【题型】解答题　【知识点】解析几何　【难度】medium
已知椭圆 $C: \frac{x^2}{2} + y^2 = 1$ 的右焦点为 $F$，不垂直 $x$ 轴且不过 $F$ 点的直线 $l$ 与椭圆 $C$ 相交于 $A$、$B$ 两点。

(1) 若直线 $l: y = x + 1$，求 $A$、$B$ 两点坐标；

(2) 若直线 $l$ 经过点 $P(2,0)$，则直线 $FA$、$FB$ 的斜率之和是否为定值？若是，求出该定值；若不是，请说明理由；

(3) 如果 $FA \perp FB$，原点到直线 $l$ 的距离为 $d$，求 $d$ 的取值范围。
【解答】
\textbf{【答案】} (1) $A(0,1)$，$B\left(-\frac{4}{3}, -\frac{1}{3}\right)$
(2) 是，定值为 $0$
(3) $\left(0, \frac{4}{3}\right)$

\textbf{【解析】} (1) 由
\[
\begin{cases}
\frac{x^2}{2} + y^2 = 1 \\
y = x + 1
\end{cases}
\implies
\begin{cases}
x_1 = 0 \\
y_1 = 1
\end{cases},
\begin{cases}
x_2 = -\frac{4}{3} \\
y_2 = -\frac{1}{3}
\end{cases}
\]
则 $A(0,1)$，$B\left(-\frac{4}{3}, -\frac{1}{3}\right)$。

---

(2) 设直线 $l$ 的方程为 $y = k(x - 2)$，$A(x_1,y_1)$，$B(x_2,y_2)$。

联立
\[
\begin{cases}
y = k(x - 2) \\
\frac{x^2}{2} + y^2 = 1
\end{cases}
\implies (1 + 2k^2)x^2 - 8k^2x + 8k^2 - 2 = 0,
\]
所以
\[
x_1 + x_2 = \frac{8k^2}{1 + 2k^2}, \quad x_1x_2 = \frac{8k^2 - 2}{1 + 2k^2}.
\]
所以
\[
k_{FA} + k_{FB} = \frac{k(x_1 - 2)}{x_1 - 1} + \frac{k(x_2 - 2)}{x_2 - 1} = \frac{k(x_1 - 2)(x_2 - 1) + k(x_2 - 2)(x_1 - 1)}{(x_1 - 1)(x_2 - 1)}
\]
\[
= \frac{2k(x_1x_2) - 3k(x_1 + x_2) + 4k}{x_1x_2 - (x_1 + x_2) + 1}
= \frac{2k \cdot \frac{8k^2 - 2}{1 + 2k^2} - 3k \cdot \frac{8k^2}{1 + 2k^2} + 4k}{\frac{8k^2 - 2}{1 + 2k^2} - \frac{8k^2}{1 + 2k^2} + 1}
\]
\[
= \frac{16k^3 - 4k - 24k^3 + 4k + 8k^3}{1 + 2k^2} \cdot \frac{1 + 2k^2}{-1} = 0.
\]

---

(3) 设直线 $l$ 的方程为 $y = kx + b$，$A(x_1,y_1)$，$B(x_2,y_2)$。

联立
\[
\begin{cases}
y = kx + b \\
\frac{x^2}{2} + y^2 = 1
\end{cases}
\implies (1 + 2k^2)x^2 + 4kbx + 2(b^2 - 1) = 0,
\]
\[
\Delta = 16k^2b^2 - 8(1 + 2k^2)(b^2 - 1) = 8(2k^2 + 1 - b^2) > 0 \quad (*),
\]
\[
x_1 + x_2 = -\frac{4kb}{1 + 2k^2}, \quad x_1x_2 = \frac{2(b^2 - 1)}{1 + 2k^2}.
\]
因为 $F(1,0)$，所以 $\overrightarrow{FA} = (x_1 - 1,y_1)$，$\overrightarrow{FB} = (x_2 - 1,y_2)$。
因为 $FA \perp FB$，所以 $\overrightarrow{FA} \cdot \overrightarrow{FB} = 0$，
所以 $(x_1 - 1)(x_2 - 1) + y_1y_2 = 0$，即 $(x_1 - 1)(x_2 - 1) + (kx_1 + b)(kx_2 + b) = 0$，
则 $(k^2 + 1)x_1x_2 + (kb - 1)(x_1 + x_2) + b^2 + 1 = 0$。

所以
\[
2(k^2 + 1)(b^2 - 1) - 2 - 4k^2b^2 + 4kb^2 + 2b^2 + 2 + 2k^2 = 0,
\]
所以 $3b^2 + 4kb - 1 = 0$。
若 $b = 0$，则 $3b^2 + 4kb - 1 = 0$ 不成立，
所以 $b \neq 0$，$k = \frac{1 - 3b^2}{4b}$。

代入 $(*)$，可得 $2\left(\frac{1 - 3b^2}{4b}\right)^2 + 1 - b^2 > 0$，化简得 $\frac{6b^2 + 2b^4 + 1}{8b^2} > 0$ 恒成立。

原点 $(0,0)$ 到直线 $l$ 的距离为
\[
d = \frac{|b|}{\sqrt{1 + k^2}} = \frac{|b|}{\sqrt{1 + \left(\frac{1 - 3b^2}{4b}\right)^2}} = \frac{|16b^2|}{\sqrt{9b^4 + 16b^2 + 1}} = \frac{16}{\sqrt{9b^2 + \frac{1}{b^2} + 16}},
\]
\[
\frac{1}{b^2} + 9b^2 + 16 \ge 2\sqrt{9b^2 \cdot \frac{1}{b^2}} + 16 > 16 \implies 9b^2 + \frac{1}{b^2} + 16 \ge 9,
\]
\[
d = \frac{16}{\sqrt{9b^2 + \frac{1}{b^2} + 16}} < \frac{16}{\sqrt{9}} = \frac{4}{3},
\]
所以 $0 < d < \frac{4}{3}$。

所以 $d$ 的取值范围为 $\left(0, \frac{4}{3}\right)$。

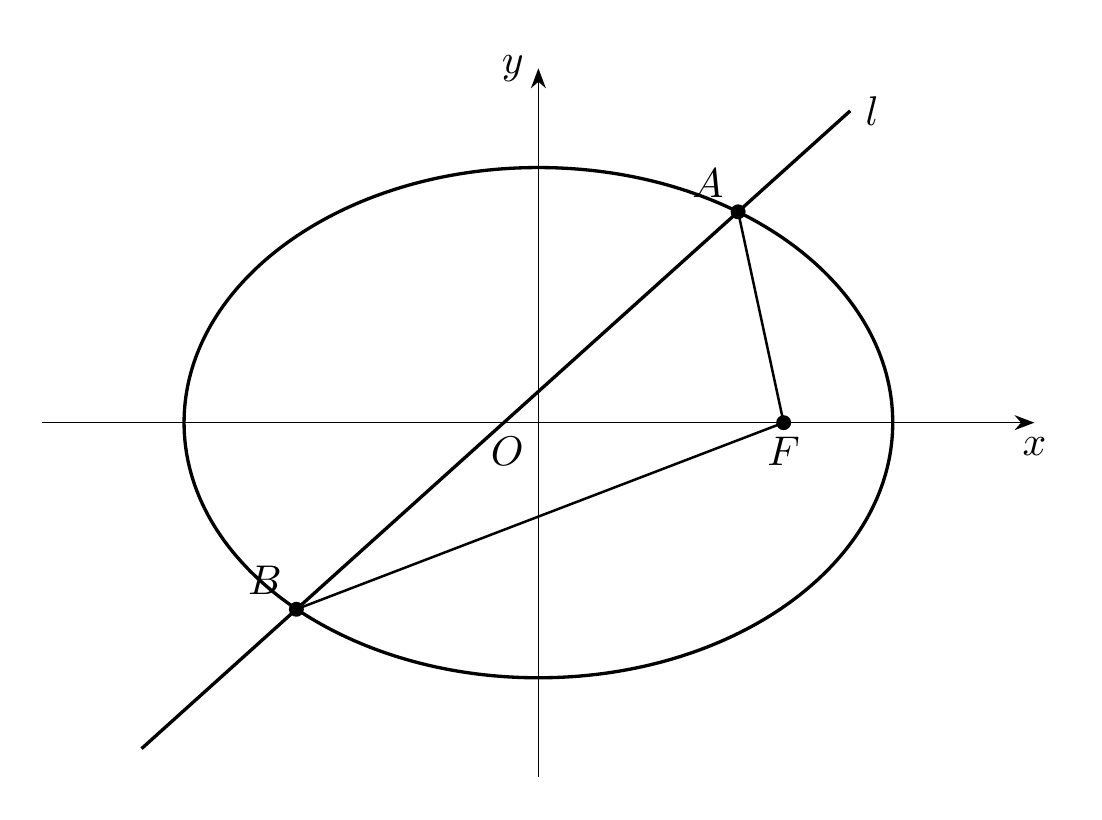